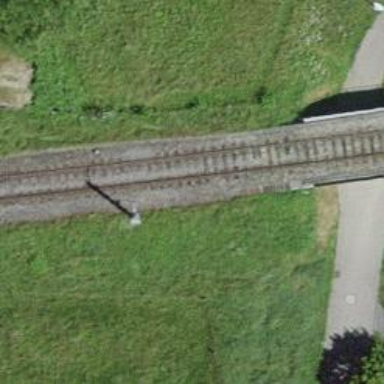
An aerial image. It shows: Railway track with contact lines for electrification.